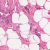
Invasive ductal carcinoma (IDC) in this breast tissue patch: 0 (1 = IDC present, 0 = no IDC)